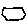
Label: hexagon